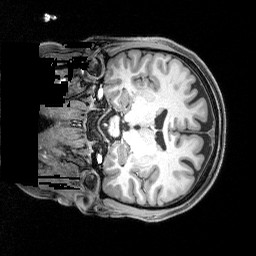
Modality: T1w
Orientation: coronal
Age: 35
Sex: female
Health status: healthy